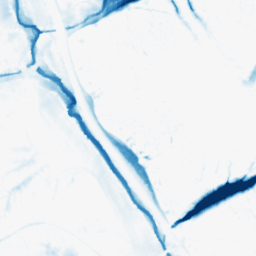
Category: morphological
Decomposition family: morphological_ellipse
Decomposition parameters: operation: closing
width: 30
height: 30
Upsampling method: linear_exact
Upsampling parameters: scale: 2
Upsampling scale: 2